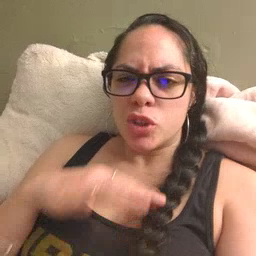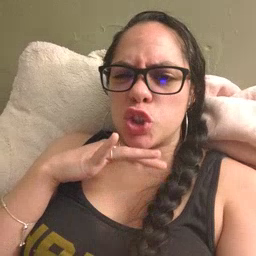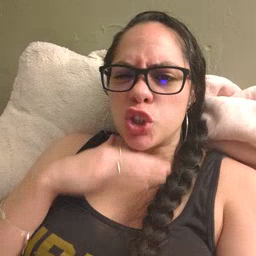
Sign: dirty